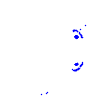
Particle: proton